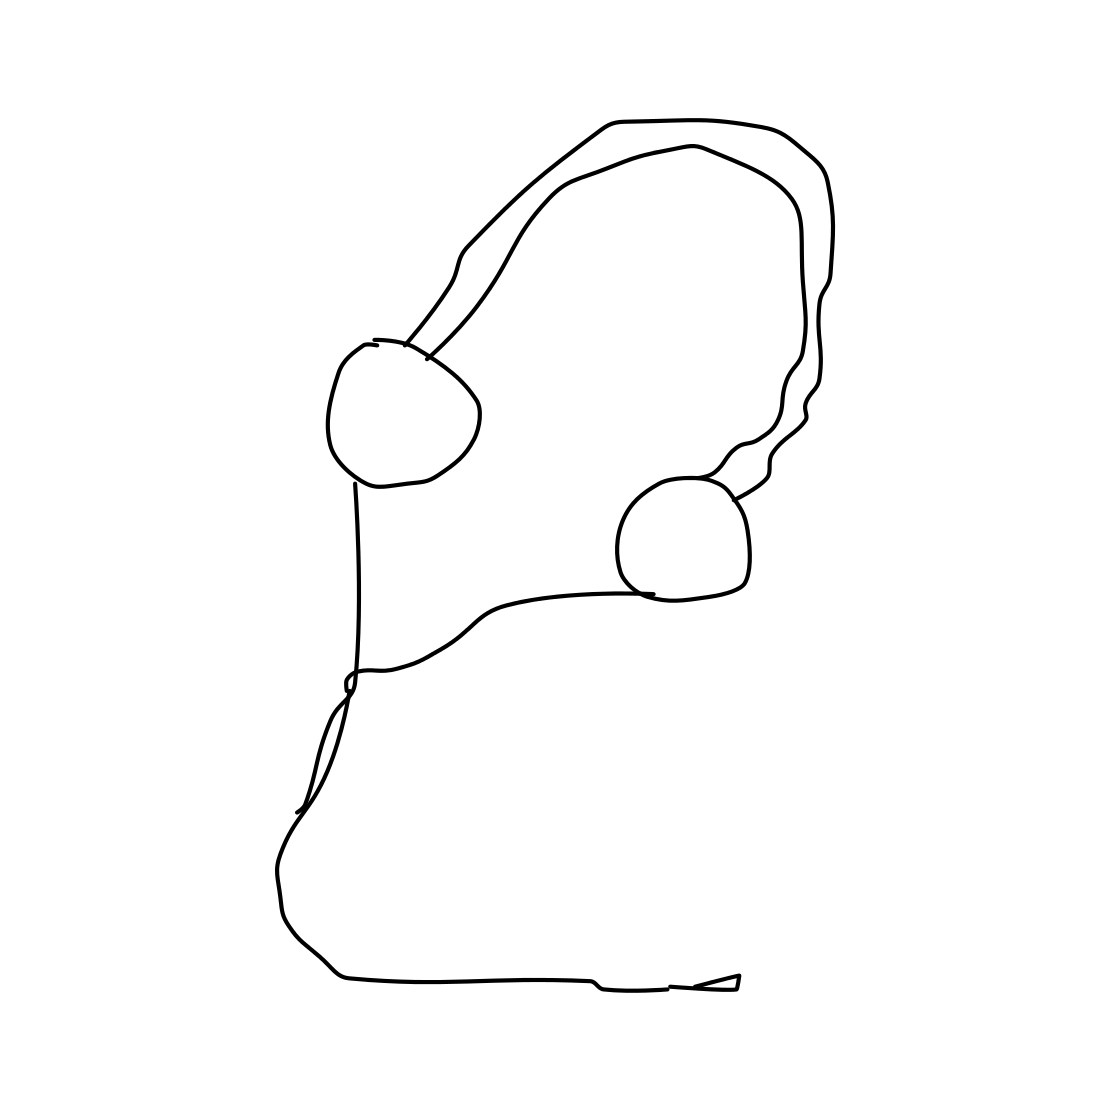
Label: head-phones